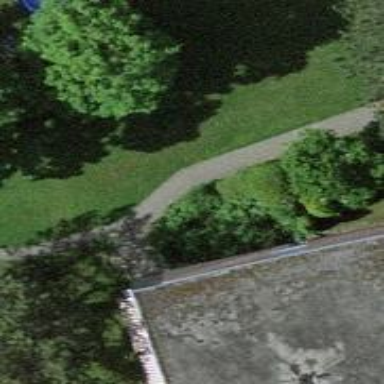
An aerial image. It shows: Paved footway.